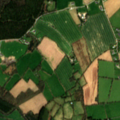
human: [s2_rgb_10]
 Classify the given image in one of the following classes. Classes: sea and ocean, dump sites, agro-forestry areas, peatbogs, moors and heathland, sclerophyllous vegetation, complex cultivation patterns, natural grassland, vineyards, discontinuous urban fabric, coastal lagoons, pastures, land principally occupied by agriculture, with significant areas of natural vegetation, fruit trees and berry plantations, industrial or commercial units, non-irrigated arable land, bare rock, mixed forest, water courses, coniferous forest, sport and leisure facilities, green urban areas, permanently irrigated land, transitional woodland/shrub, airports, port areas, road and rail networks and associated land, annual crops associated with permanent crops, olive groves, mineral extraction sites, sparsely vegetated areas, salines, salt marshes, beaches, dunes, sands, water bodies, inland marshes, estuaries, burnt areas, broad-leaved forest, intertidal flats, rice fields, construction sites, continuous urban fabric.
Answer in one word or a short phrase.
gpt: non-irrigated arable land, pastures, land principally occupied by agriculture, with significant areas of natural vegetation, mixed forest